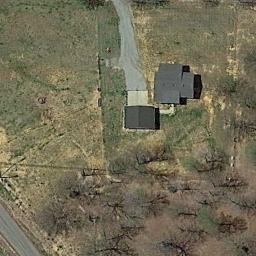
Label: residential